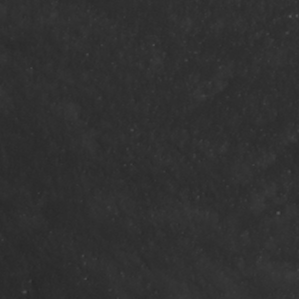
Label: non_frost